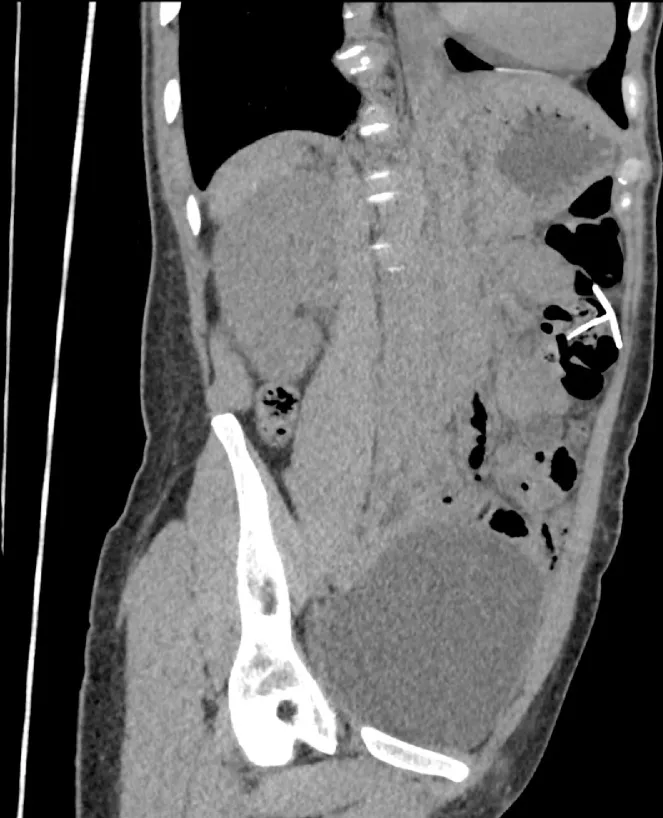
CT with a foreign body.
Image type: radiology (ct)